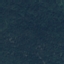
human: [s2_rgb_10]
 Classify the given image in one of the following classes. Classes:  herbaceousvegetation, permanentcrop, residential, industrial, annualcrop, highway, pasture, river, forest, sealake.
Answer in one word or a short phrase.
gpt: Forest